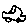
Label: car